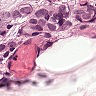
Metastatic tissue present: yes